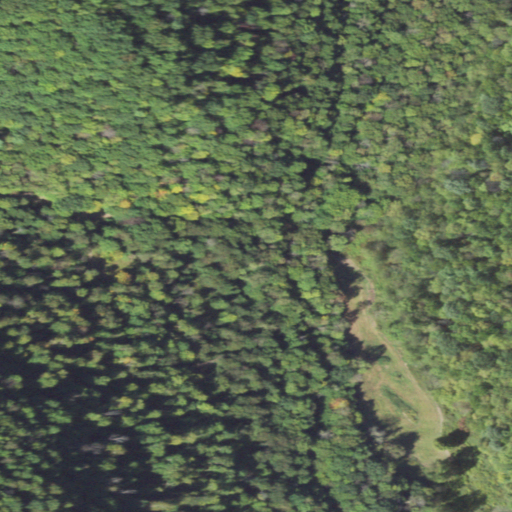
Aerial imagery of valley in Pennsylvania named Bee Hollow containing deciduous forest, mixed forest, evergreen forest, woody wetlands, and open development